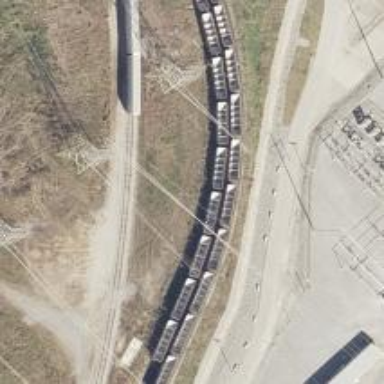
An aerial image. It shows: Rail spur service.